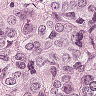
Metastatic tissue present: yes